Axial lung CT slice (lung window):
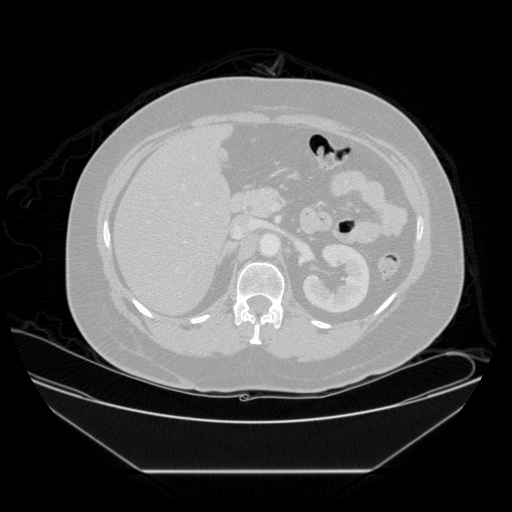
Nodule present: no